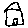
Label: house